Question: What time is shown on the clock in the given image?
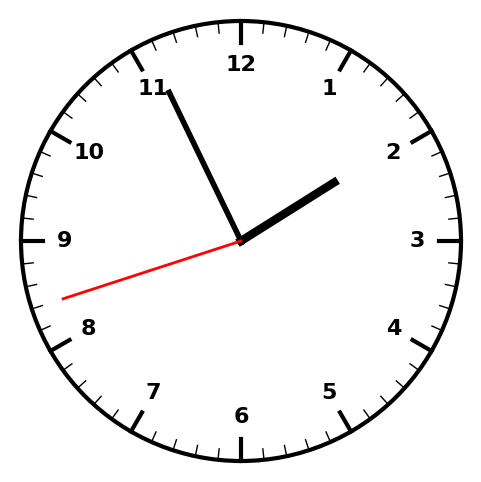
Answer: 01:55:42